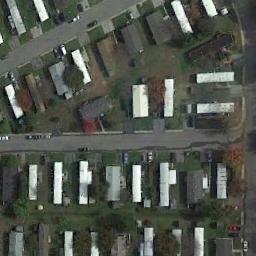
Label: mobile_home_park